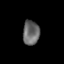
Tissue: lung
Cell type: Myeloid cells
Senescence score: 0.176
Nuclear area (px): 398
Mean DAPI intensity: 104.158